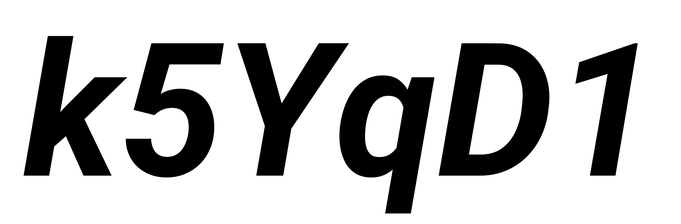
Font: Roboto-Italic_Bold_Italic